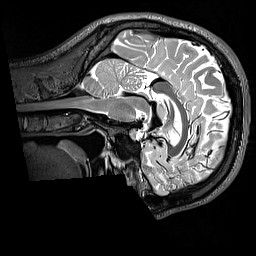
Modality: T2w
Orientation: sagittal
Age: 21
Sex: male
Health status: healthy
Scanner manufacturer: siemens
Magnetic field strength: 3 T
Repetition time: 3.2 s
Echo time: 0.568 s